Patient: sex M, age 63
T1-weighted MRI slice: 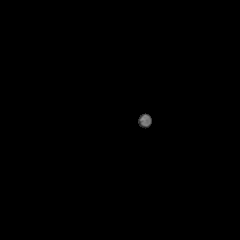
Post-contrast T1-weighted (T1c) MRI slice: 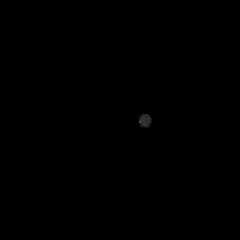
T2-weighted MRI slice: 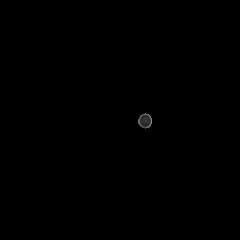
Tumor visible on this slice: no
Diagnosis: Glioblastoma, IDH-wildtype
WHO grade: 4